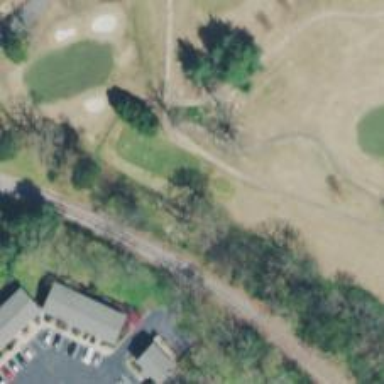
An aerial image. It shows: Service road used as golf cart path.